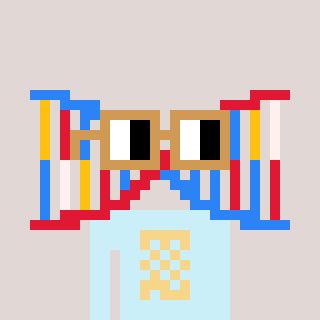
a pixel art character with square brown glasses, a dna-shaped head and a cold-colored body on a warm background